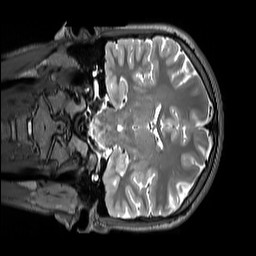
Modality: T2w
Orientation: coronal
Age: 14
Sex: female
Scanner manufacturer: siemens
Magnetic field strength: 3 T
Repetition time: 3.2 s
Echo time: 0.408 s